Aerial crown-view tile of a tropical tree (Barro Colorado Island, Panama), acquired 20250414:
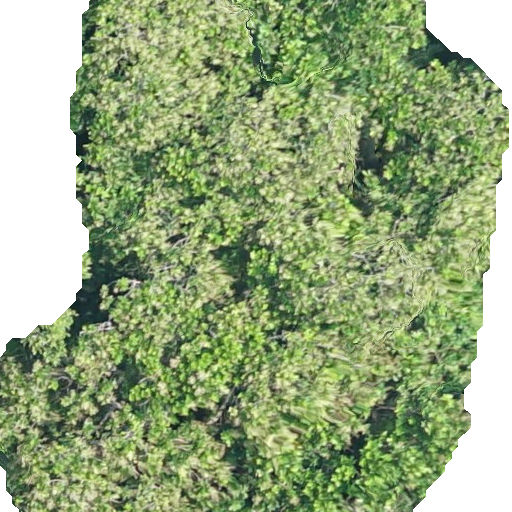
Species: Anacardium excelsum
GBIF accepted scientific name: Anacardium excelsum
Crown area: 389.649 m²